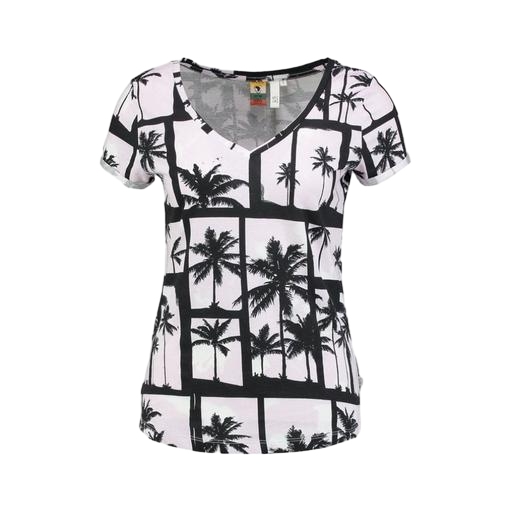
white palm allover graphic t-shirt, black printed short-sleeve top only macy, black plus size printed t-shirt only macy, white background